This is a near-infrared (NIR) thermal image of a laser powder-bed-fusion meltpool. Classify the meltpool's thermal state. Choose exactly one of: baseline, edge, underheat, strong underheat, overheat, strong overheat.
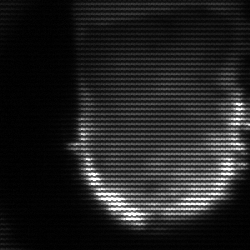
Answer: baseline